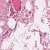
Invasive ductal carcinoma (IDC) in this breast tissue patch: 0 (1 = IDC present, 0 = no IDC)